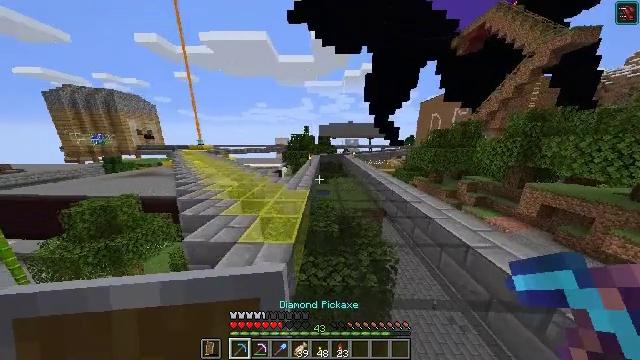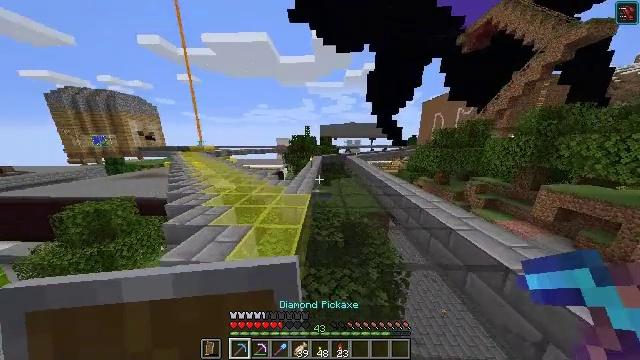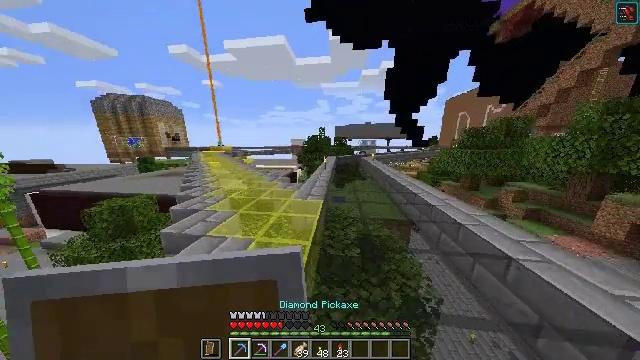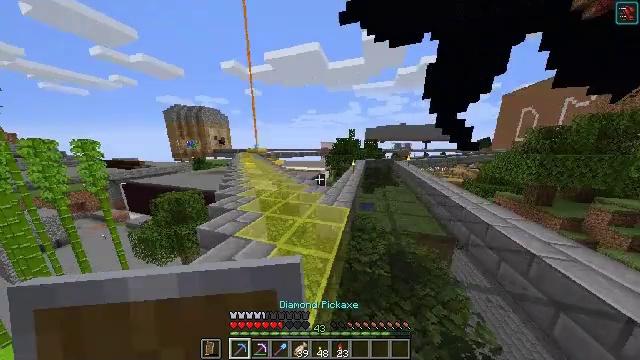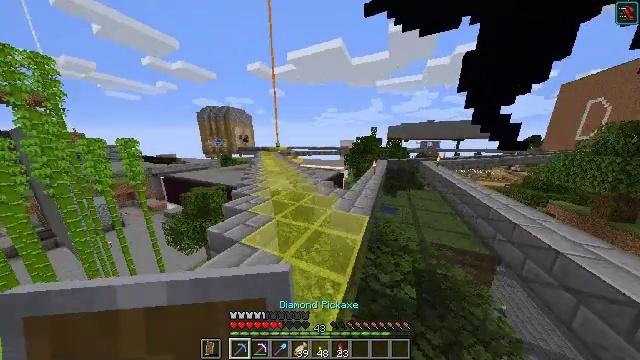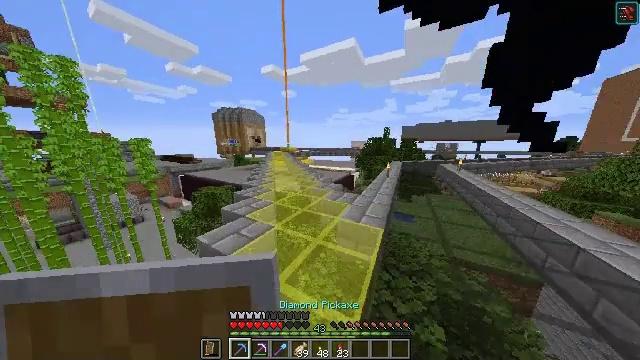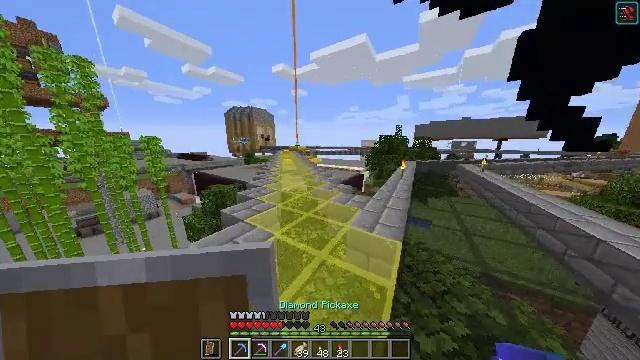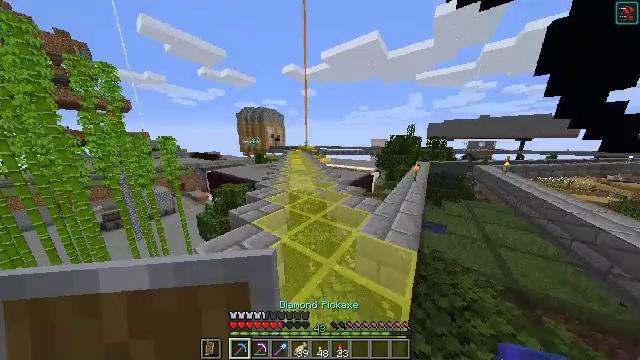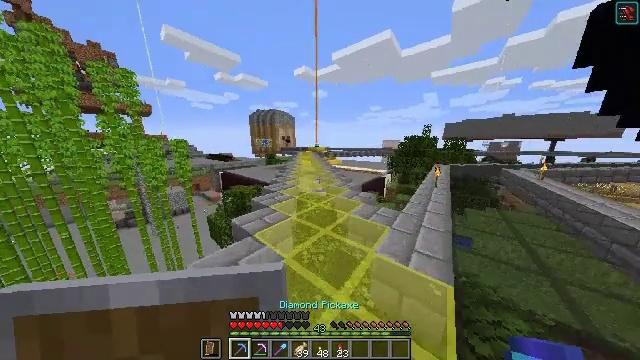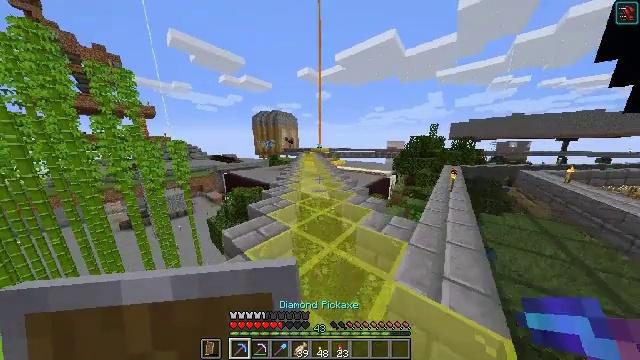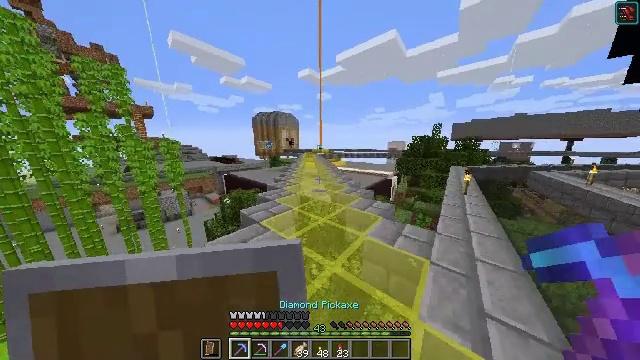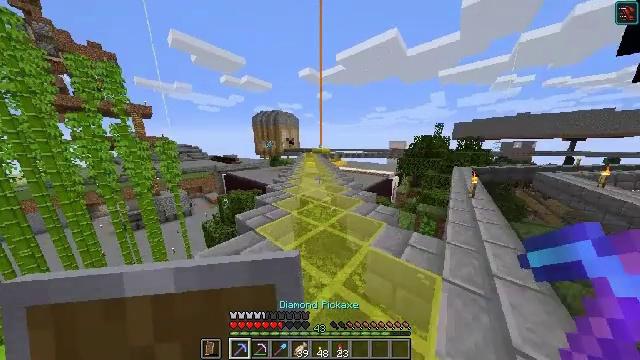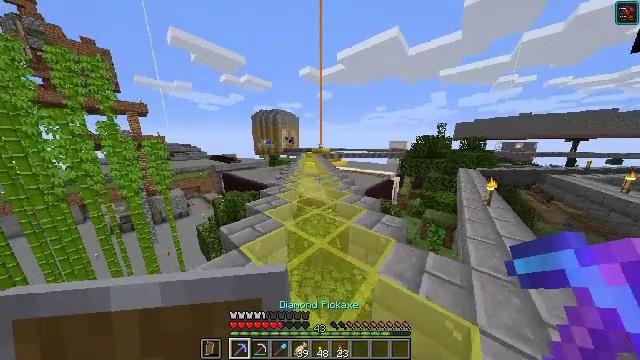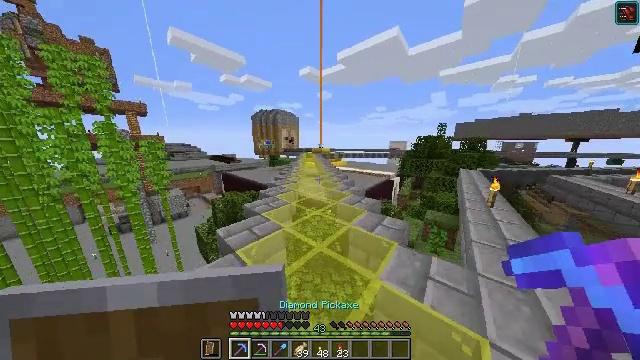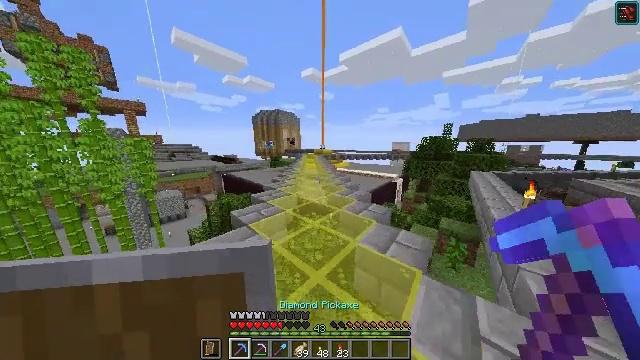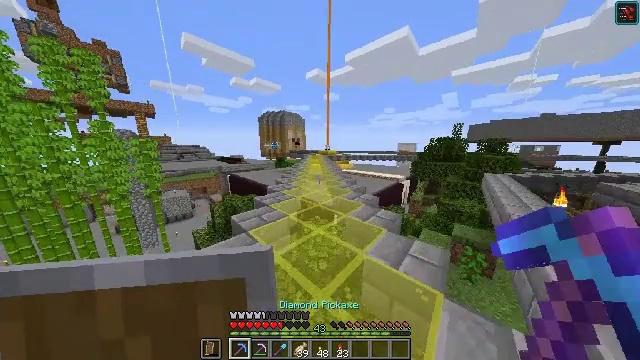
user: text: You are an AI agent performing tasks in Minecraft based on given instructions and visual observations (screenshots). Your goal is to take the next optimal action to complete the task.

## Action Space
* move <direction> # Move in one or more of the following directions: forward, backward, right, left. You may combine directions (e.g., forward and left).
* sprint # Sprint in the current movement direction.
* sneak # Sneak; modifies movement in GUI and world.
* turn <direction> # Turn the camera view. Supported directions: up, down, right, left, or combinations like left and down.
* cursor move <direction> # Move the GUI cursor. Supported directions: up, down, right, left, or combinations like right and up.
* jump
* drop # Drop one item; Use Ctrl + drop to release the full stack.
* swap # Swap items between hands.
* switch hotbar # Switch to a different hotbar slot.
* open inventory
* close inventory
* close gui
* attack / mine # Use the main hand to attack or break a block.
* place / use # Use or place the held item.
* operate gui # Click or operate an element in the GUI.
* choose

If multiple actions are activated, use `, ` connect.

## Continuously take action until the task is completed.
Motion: motion action
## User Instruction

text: Attack the quartz pillar to collect it.
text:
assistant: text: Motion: move forward
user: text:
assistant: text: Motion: move forward, turn left
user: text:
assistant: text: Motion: move forward, turn left and up
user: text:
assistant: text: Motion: move forward, turn left
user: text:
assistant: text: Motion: move forward, turn left
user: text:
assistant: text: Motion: move forward, turn left
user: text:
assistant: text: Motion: move forward, turn left
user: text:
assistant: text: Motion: move forward, turn left
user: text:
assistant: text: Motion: move forward, turn left
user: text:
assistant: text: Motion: move forward
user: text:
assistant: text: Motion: move forward
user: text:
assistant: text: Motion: move forward
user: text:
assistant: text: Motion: move forward
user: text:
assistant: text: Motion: move forward
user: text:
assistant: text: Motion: move forward, turn left
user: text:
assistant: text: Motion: move forward
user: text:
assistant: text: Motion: move forward
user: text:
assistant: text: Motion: move forward
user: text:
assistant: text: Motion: move forward
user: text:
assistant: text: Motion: move forward
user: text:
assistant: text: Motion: move forward
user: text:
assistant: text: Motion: move forward, jump
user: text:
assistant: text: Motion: move forward, jump
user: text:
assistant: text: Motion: move forward, jump
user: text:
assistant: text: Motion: move forward, jump
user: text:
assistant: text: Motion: move forward, jump
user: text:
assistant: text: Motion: move forward, jump
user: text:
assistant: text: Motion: move forward, jump
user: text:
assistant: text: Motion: move forward, jump
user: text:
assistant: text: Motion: move forward, jump